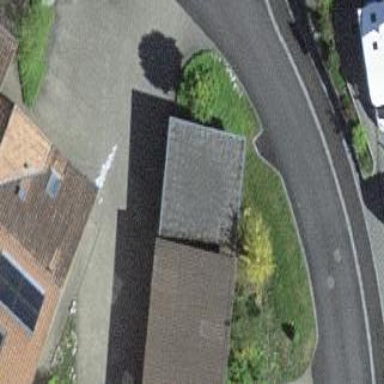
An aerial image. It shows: View of roof of building.